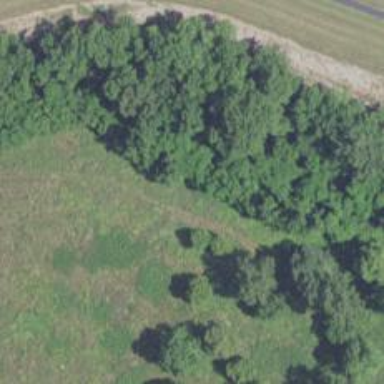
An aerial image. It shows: Disc golf tee area.